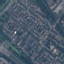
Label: Residential